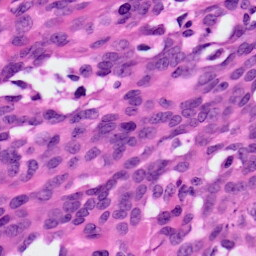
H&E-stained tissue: Ovarian